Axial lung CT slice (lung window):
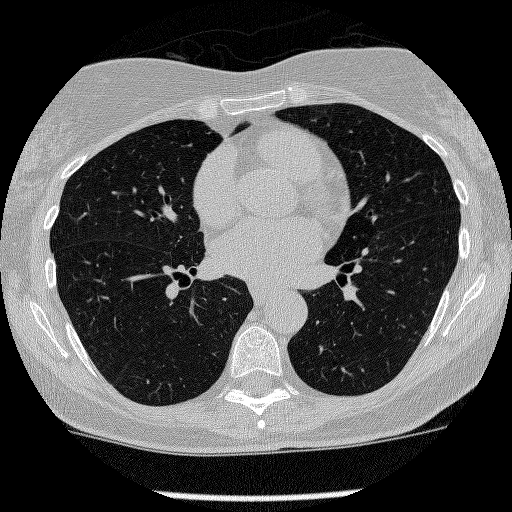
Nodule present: no